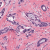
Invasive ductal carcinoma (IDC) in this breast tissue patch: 1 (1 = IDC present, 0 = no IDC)